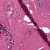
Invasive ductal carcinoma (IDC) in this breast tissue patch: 0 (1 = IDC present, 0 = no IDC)